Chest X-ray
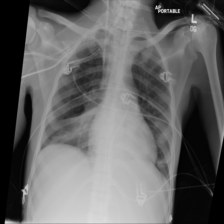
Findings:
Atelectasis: positive
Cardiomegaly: negative
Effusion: negative
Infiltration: negative
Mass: negative
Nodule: negative
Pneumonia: negative
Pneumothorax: negative
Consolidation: negative
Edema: negative
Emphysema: negative
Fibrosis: negative
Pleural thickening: negative
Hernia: negative